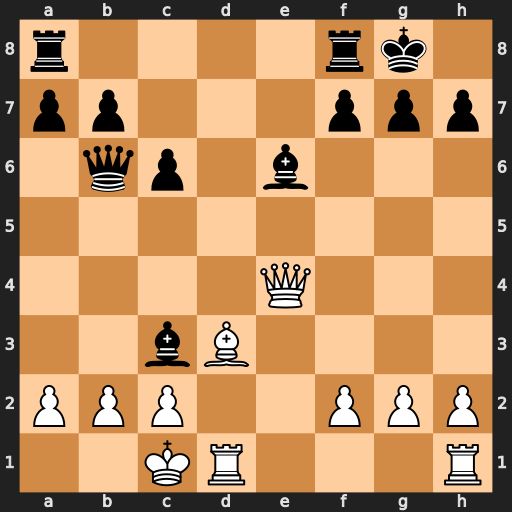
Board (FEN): r4rk1/pp3ppp/1qp1b3/8/4Q3/2bB4/PPP2PPP/2KR3R
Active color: w
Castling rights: -
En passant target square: -
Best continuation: Qxh7#